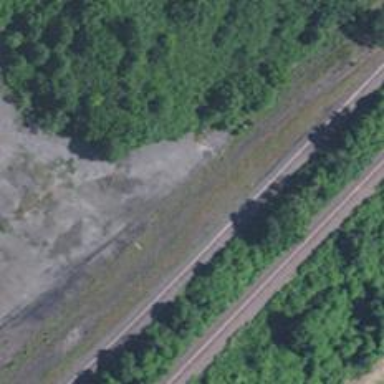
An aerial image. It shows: Abandoned railway.